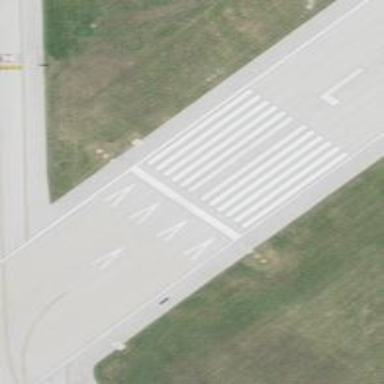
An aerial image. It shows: Asphalt runway with displaced threshold at the airport.